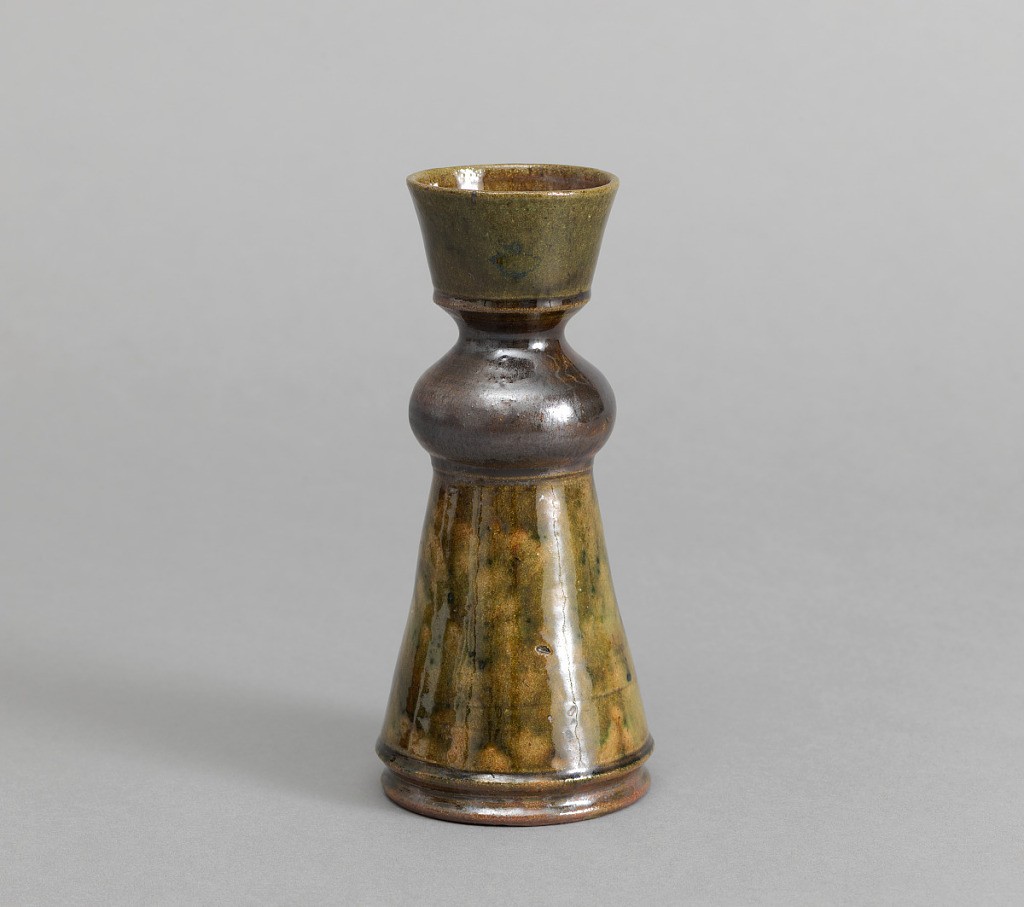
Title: Vase
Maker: George E. Ohr, American, 1857–1918
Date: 1895–1900
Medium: Glazed earthenware
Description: Thrown thin-walled body.  Flat base, with recessed section above base; lower section conical, with globular middle section and truncated conical neck flaring out.  Glazed mottled green upper and lower sections, brown mottled glaze on globular midsection.  Interior glazed brown.